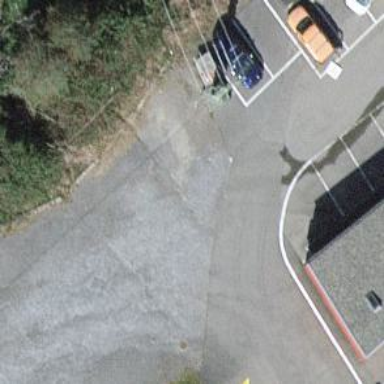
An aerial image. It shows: Asphalt parking aisle off service road.